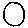
Label: circle